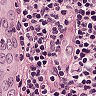
Metastatic tissue present: no